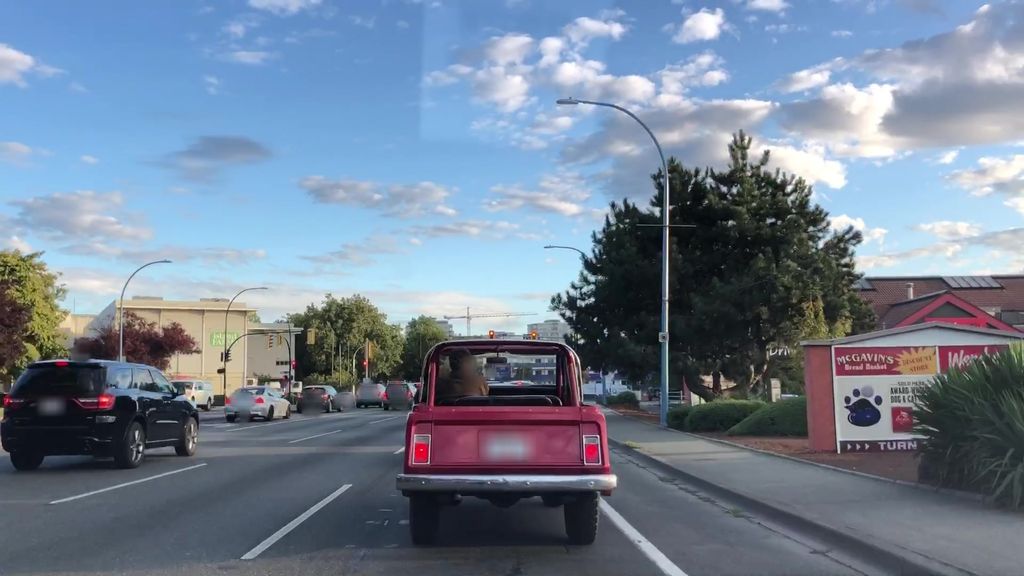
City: victoria